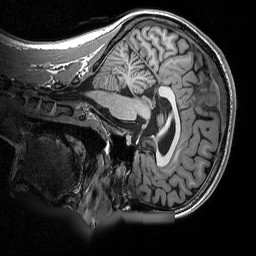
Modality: T1w
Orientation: sagittal